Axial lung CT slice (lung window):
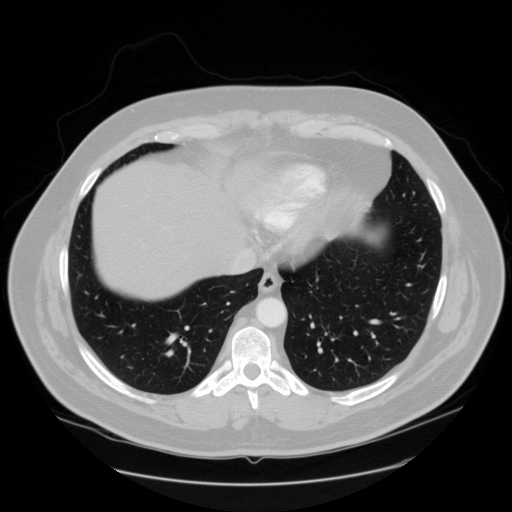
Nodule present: no